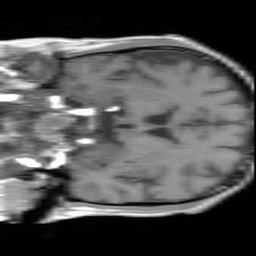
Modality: T1w
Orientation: coronal
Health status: ill
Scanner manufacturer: siemens
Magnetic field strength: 3 T
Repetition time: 0.4 s
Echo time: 0.00272 s